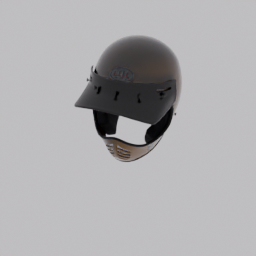
Label: tools